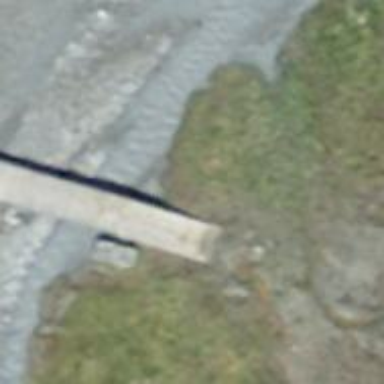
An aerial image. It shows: Path leading to bridge.